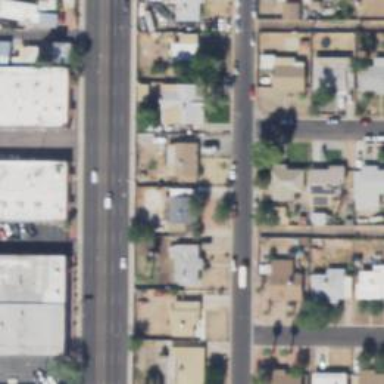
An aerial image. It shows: Alleyway designated as service road.